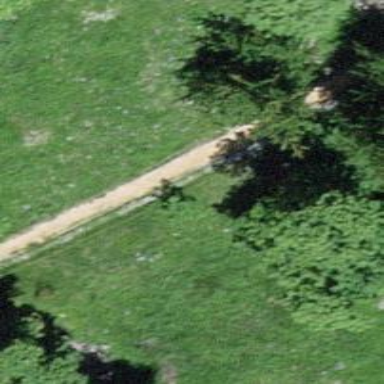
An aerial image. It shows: Footway with surface made of woodchips.